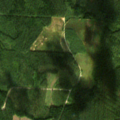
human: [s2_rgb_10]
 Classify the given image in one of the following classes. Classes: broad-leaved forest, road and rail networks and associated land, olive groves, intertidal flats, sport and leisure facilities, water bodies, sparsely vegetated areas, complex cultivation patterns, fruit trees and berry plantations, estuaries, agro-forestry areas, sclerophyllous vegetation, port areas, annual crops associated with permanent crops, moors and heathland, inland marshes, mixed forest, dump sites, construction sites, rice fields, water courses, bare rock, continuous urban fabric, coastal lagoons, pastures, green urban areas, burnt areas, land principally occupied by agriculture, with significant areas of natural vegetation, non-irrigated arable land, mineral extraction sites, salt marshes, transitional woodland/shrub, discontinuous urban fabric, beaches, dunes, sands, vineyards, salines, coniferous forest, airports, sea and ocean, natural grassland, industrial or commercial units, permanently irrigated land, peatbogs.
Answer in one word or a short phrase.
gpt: land principally occupied by agriculture, with significant areas of natural vegetation, coniferous forest